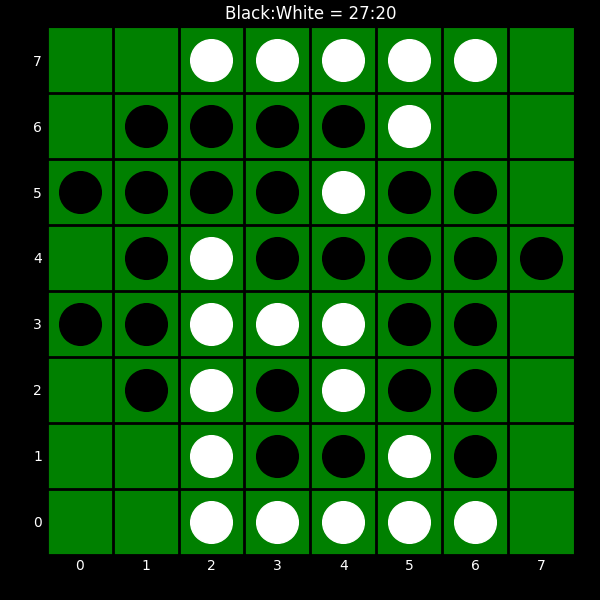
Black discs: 27
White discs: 20